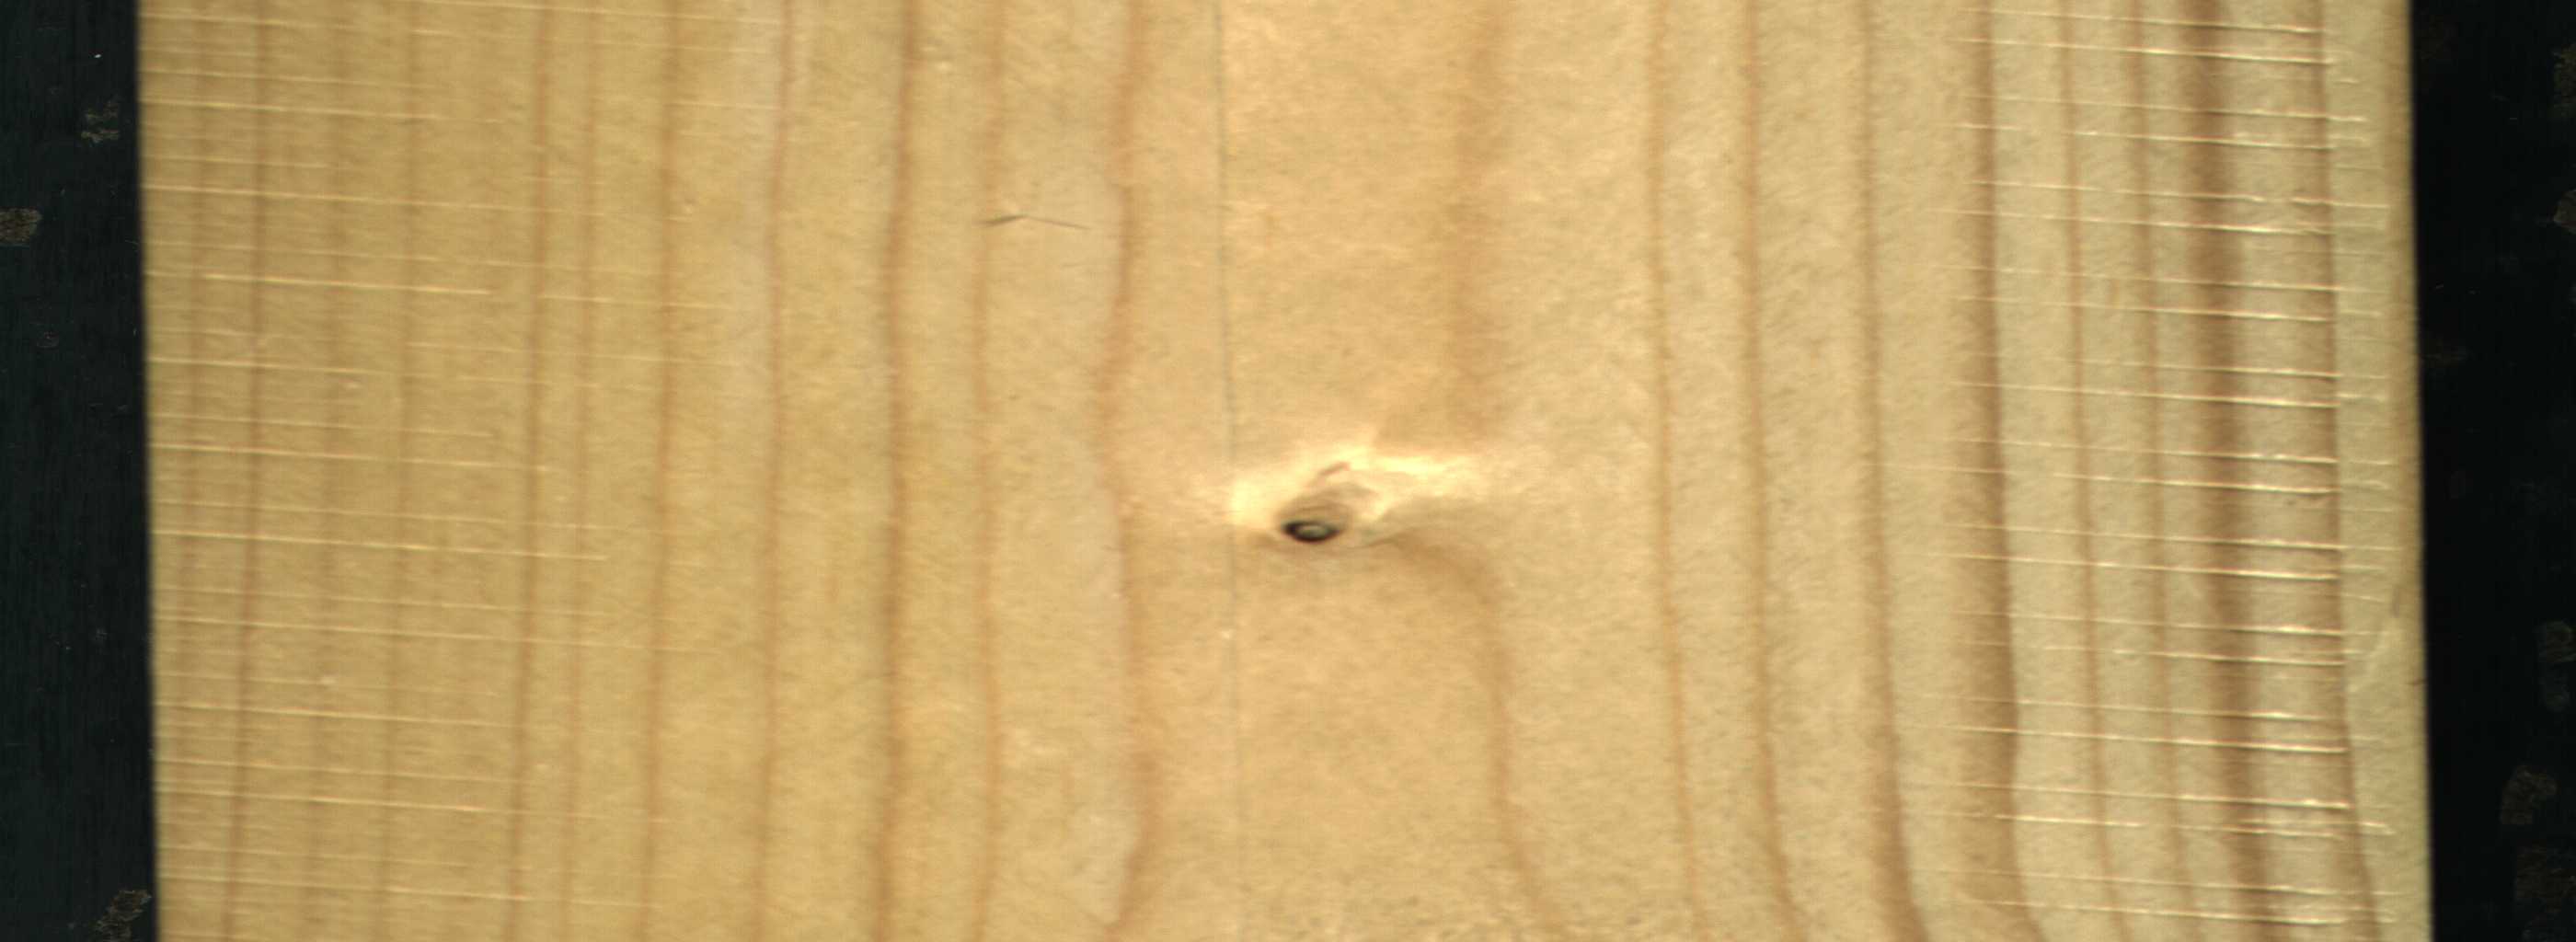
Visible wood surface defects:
Dead_Knot